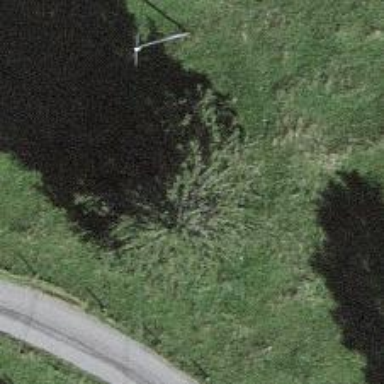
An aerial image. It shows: Beautiful tree in nature.